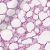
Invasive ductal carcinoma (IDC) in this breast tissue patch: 0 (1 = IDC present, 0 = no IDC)